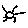
Label: sun